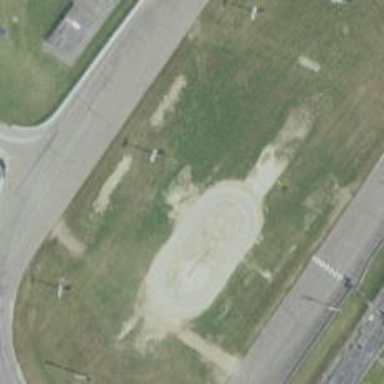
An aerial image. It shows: Sports center tailored for motor sports enthusiasts.